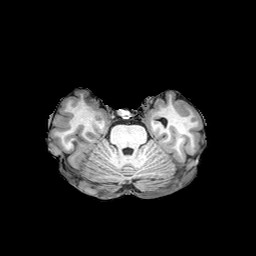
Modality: T1w
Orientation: coronal
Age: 42
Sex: female
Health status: healthy